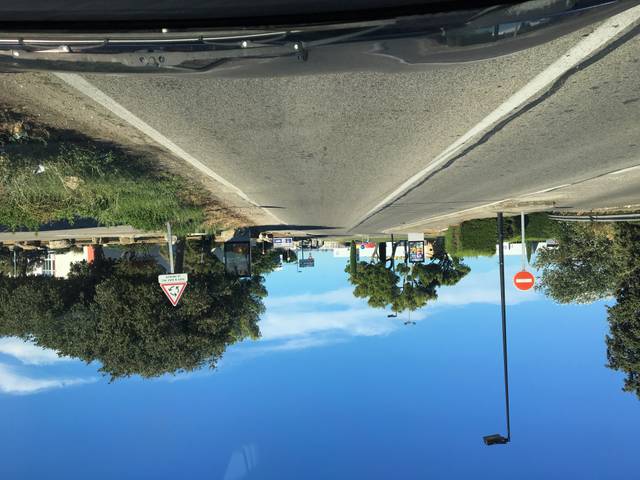
Region: France
Coordinates: 44.119, 4.839